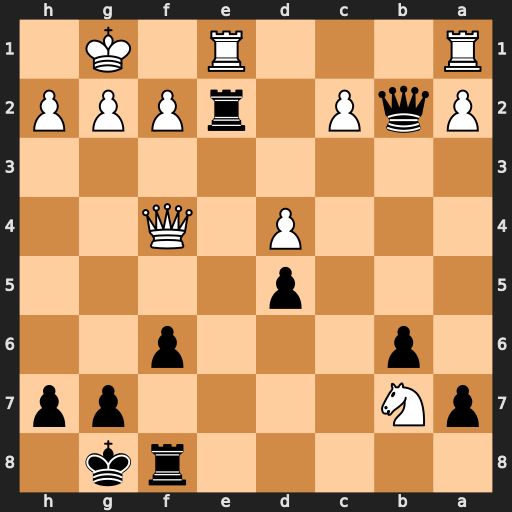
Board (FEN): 5rk1/pN4pp/1p3p2/3p4/3P1Q2/8/PqP1rPPP/R3R1K1
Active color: b
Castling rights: -
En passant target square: -
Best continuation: Rfe8 h4 Rxe1+ Rxe1 Rxe1+